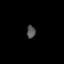
Tissue: lung
Cell type: Smooth muscle cells
Senescence score: 0.5935
Nuclear area (px): 107
Mean DAPI intensity: 83.28